Interaction volume radius: 5 \u00c5
Interaction volume height: 15 \u00c5
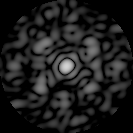
Disorder parameter: 0.7415